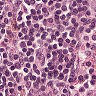
Metastatic tissue present: no